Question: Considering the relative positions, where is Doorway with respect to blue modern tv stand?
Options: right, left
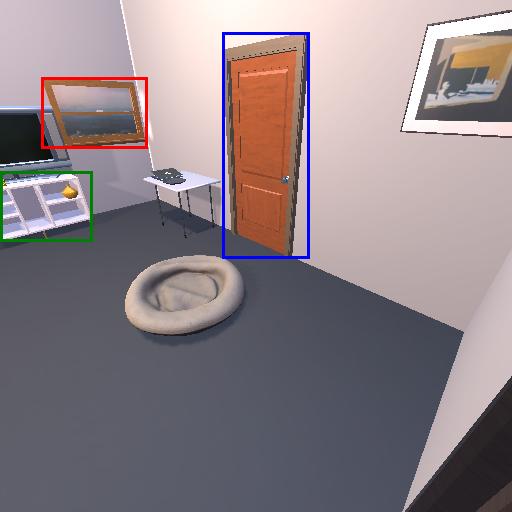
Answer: right